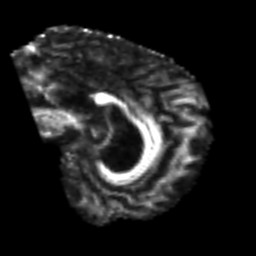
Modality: FA
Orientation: sagittal
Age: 54
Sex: male
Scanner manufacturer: siemens
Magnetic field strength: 3 T
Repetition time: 4.999 s
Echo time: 0.07946 s